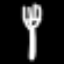
Label: fork